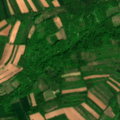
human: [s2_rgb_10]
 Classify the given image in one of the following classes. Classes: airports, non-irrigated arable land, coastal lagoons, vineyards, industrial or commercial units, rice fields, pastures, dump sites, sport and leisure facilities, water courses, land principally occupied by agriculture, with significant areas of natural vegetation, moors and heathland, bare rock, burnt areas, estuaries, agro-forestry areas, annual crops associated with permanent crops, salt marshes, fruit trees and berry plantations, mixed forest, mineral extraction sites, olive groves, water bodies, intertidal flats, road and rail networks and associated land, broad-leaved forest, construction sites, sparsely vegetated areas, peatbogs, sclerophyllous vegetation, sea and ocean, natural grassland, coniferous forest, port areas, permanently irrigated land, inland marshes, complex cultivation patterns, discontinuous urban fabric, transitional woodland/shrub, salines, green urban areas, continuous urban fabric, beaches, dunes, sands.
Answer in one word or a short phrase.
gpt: non-irrigated arable land, complex cultivation patterns, land principally occupied by agriculture, with significant areas of natural vegetation, broad-leaved forest